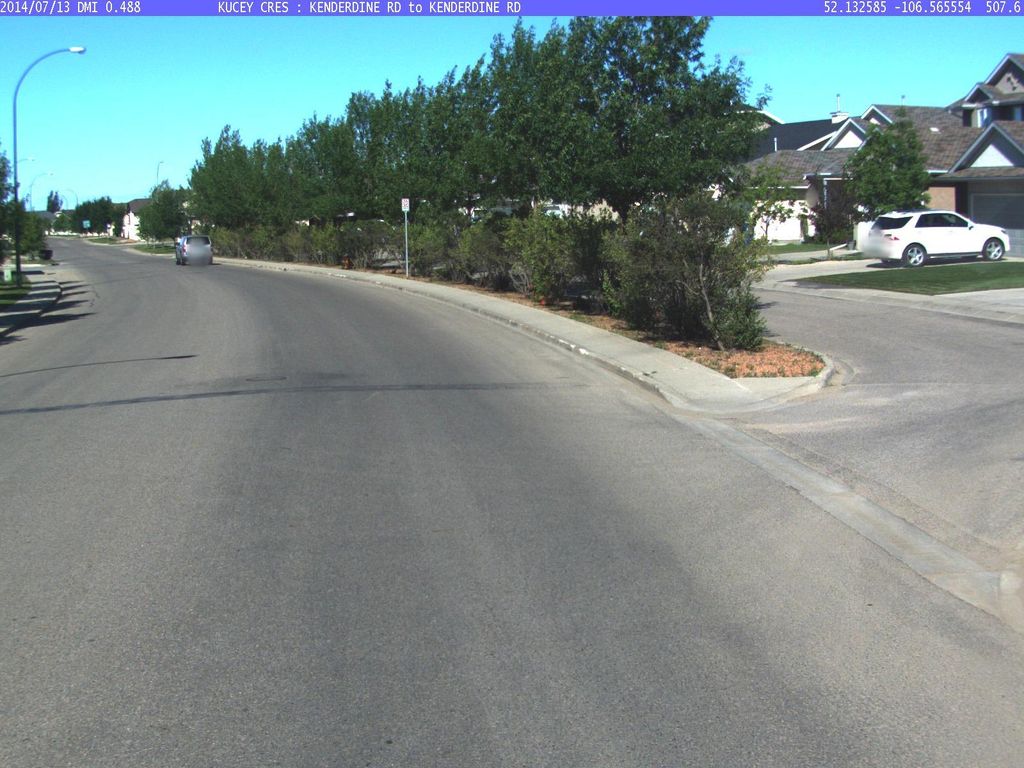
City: saskatoon